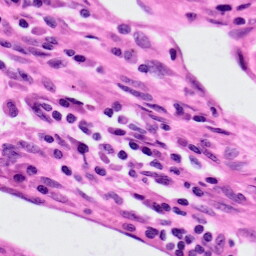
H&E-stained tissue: Lung